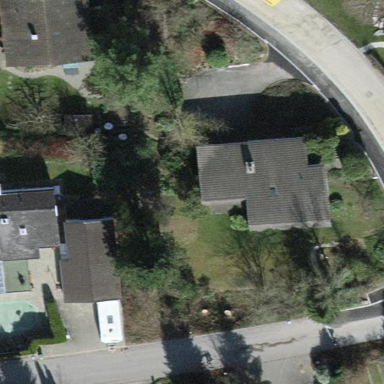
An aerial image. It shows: Detached building with saltbox-shaped roof.